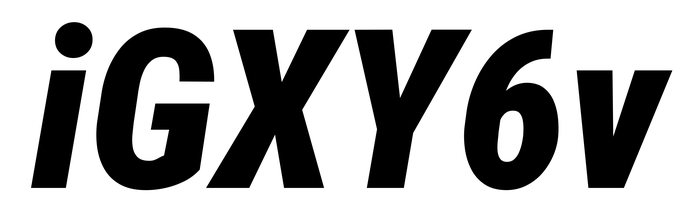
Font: Roboto-Italic_Condensed_Black_Italic